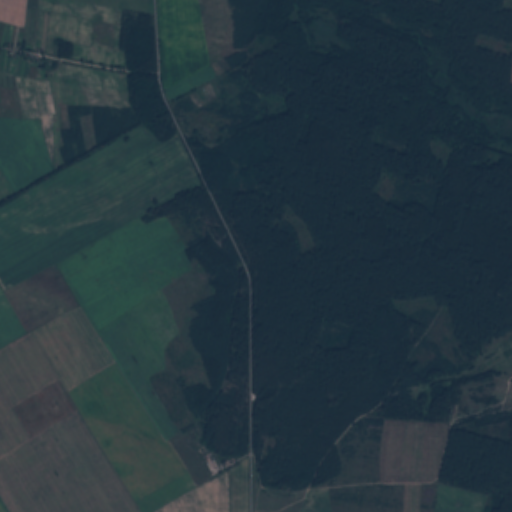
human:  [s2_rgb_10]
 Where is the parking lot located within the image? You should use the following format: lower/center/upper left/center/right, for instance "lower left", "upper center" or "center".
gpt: The parking lot is located in the lower center of the image.
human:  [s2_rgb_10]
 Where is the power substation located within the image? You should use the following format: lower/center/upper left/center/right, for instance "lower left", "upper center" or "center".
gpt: The power substation is located in the upper left of the image.
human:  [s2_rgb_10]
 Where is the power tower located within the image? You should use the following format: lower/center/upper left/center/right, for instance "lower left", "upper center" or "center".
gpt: The power tower is located in the left of the image.
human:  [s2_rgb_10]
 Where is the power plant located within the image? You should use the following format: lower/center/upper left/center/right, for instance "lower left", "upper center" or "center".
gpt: There is no power plant in the image.